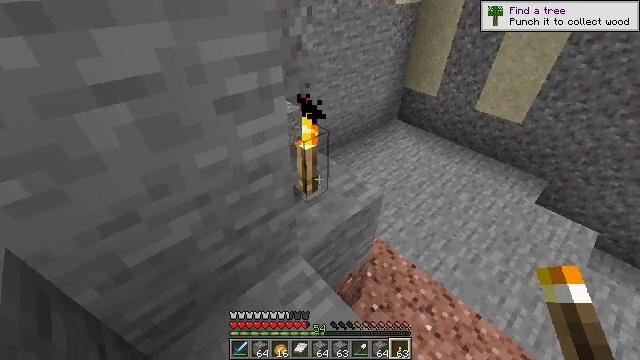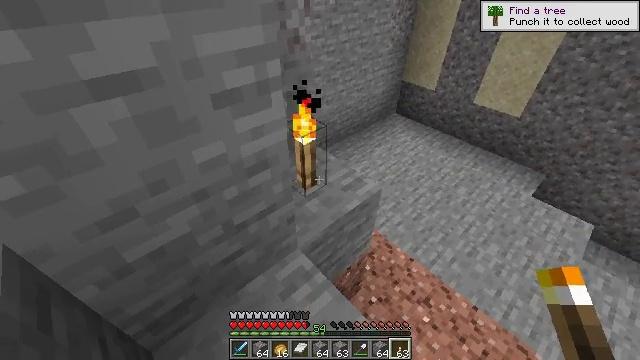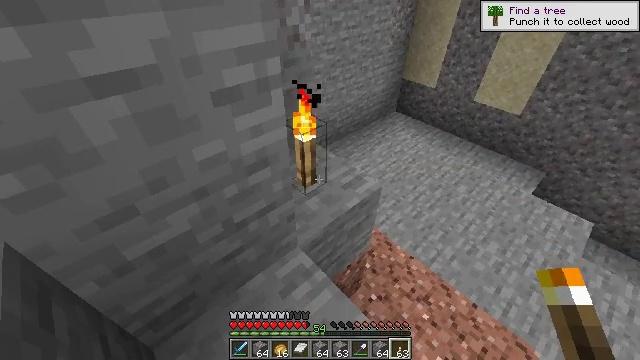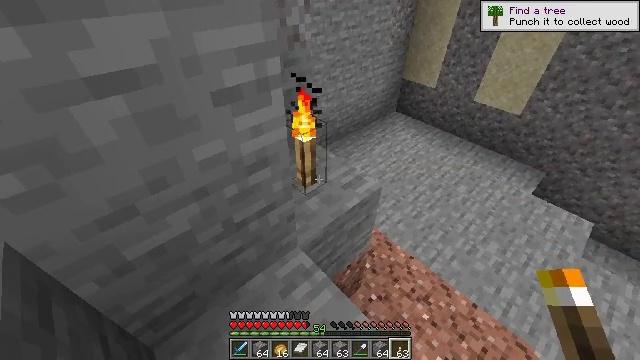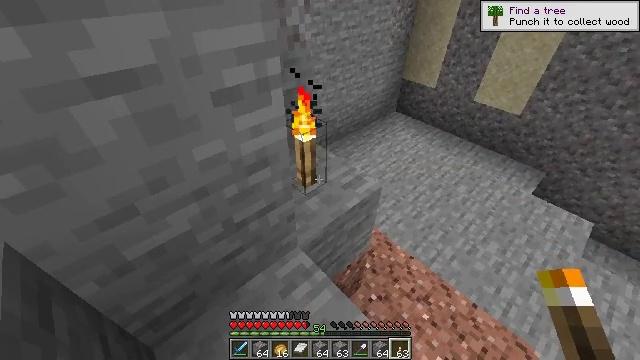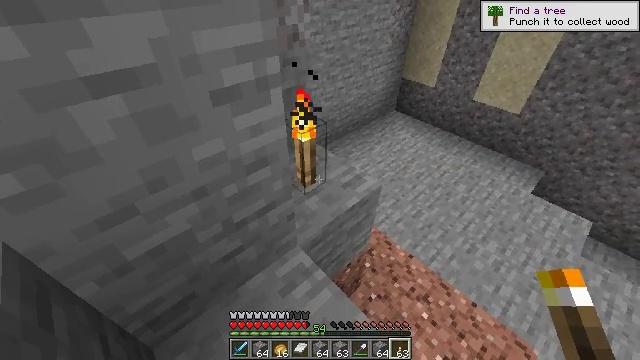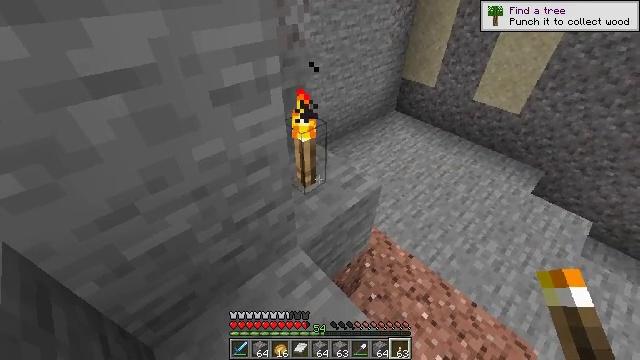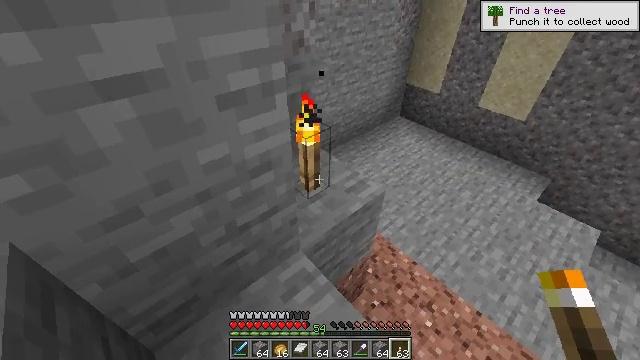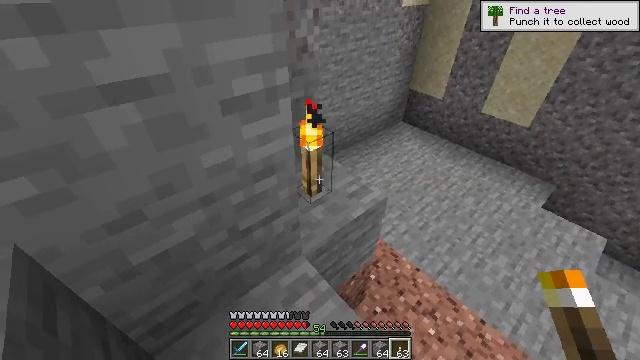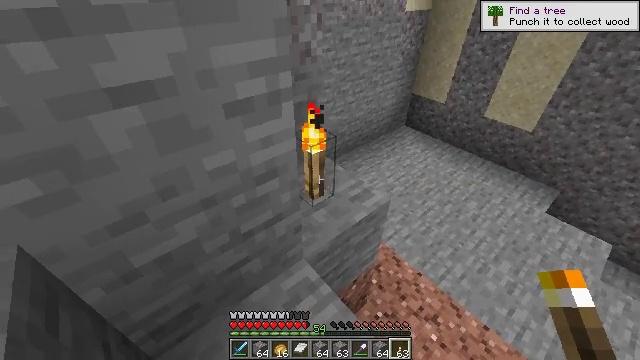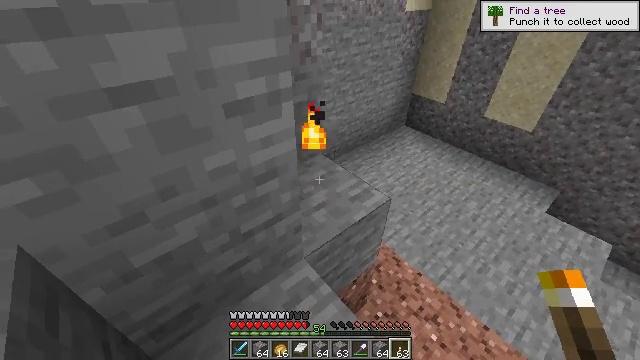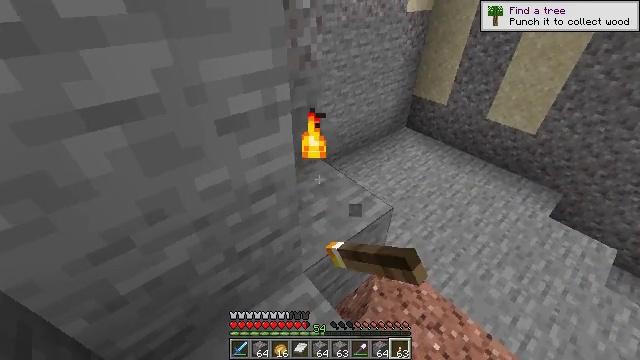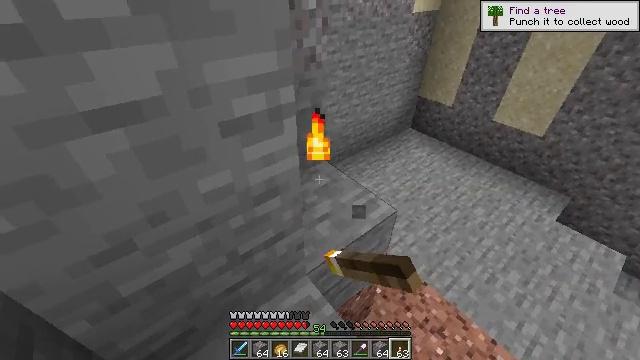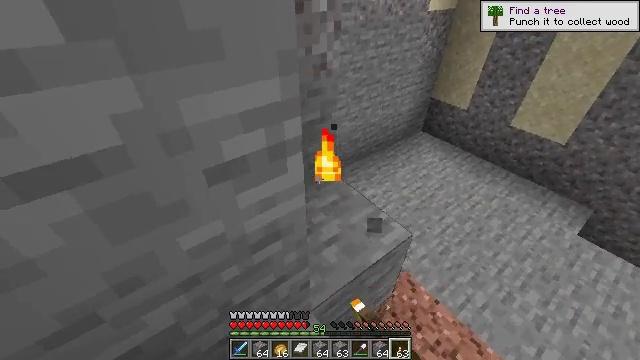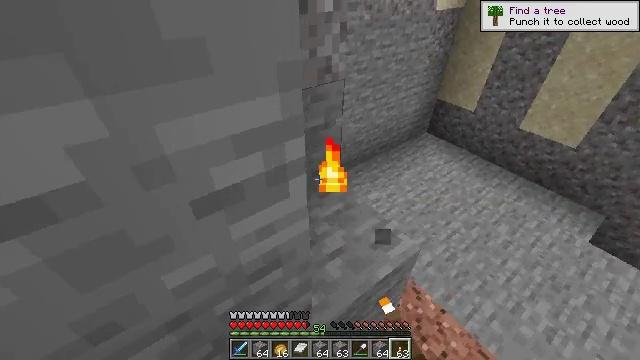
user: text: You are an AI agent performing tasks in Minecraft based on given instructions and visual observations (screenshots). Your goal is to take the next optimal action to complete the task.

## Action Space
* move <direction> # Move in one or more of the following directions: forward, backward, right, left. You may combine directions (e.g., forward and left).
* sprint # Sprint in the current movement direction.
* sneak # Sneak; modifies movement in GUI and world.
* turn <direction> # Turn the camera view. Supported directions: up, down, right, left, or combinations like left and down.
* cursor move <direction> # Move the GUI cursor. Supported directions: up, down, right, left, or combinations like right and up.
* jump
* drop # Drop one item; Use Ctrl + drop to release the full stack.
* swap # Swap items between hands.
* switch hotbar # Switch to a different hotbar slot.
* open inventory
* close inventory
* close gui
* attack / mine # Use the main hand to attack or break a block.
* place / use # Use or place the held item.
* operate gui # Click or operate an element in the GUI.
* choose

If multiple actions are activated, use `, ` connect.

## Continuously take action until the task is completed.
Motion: motion action
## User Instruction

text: Remove the torch from its spot.
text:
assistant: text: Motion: turn down
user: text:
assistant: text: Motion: no_op
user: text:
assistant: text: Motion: no_op
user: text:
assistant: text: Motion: no_op
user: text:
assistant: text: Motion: no_op
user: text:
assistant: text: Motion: no_op
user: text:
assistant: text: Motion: turn left and up
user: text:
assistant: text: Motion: turn up
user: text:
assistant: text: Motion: no_op
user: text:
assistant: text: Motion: attack / mine
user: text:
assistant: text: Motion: move forward, attack / mine
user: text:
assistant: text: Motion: move forward, turn left
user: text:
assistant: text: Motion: move forward, turn left
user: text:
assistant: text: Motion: move forward
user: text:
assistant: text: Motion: no_op